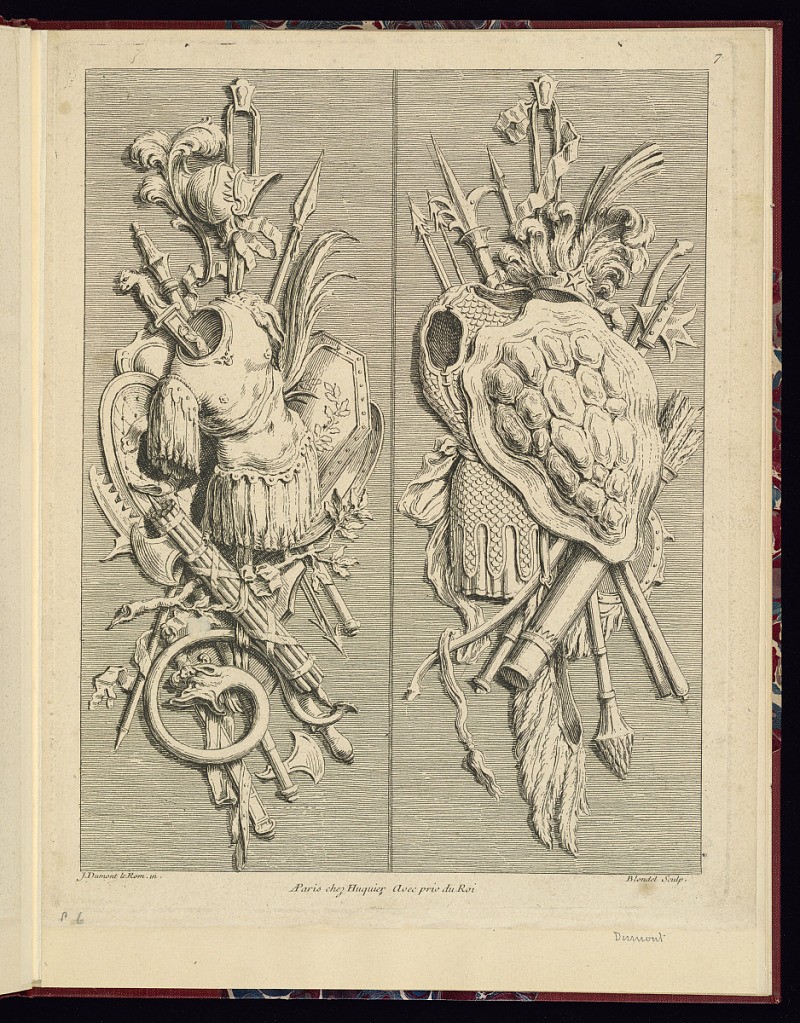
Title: Two Ornamental Trophy Designs
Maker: Jacques Dumont, French, 1701 – 1781
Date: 1729–61
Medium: Etching and engraving on paper
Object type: Print
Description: Two designs for hanging ornamental trophies (side by side) with arms and armor featuring swords, shields, axes, spears, feathered headpiece, quiver of arrows, bows, and ribbons. The plate is numbered and signed.